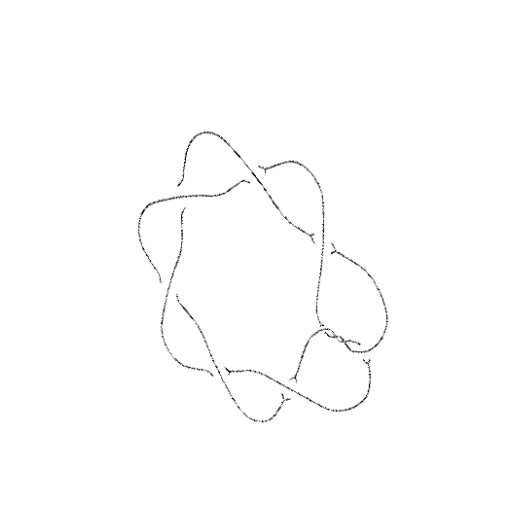
Crossing number: 10